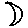
Label: moon